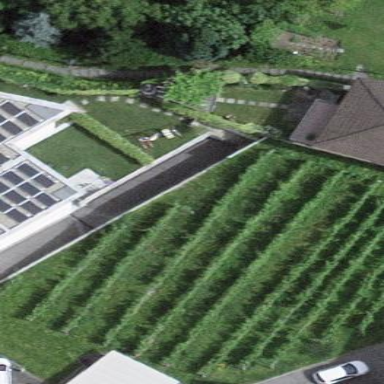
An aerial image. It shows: Vineyard with grape crops.